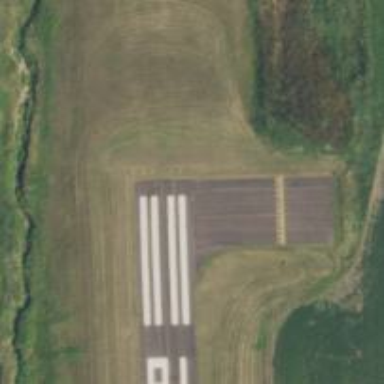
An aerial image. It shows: Runway surface made of asphalt at airport.